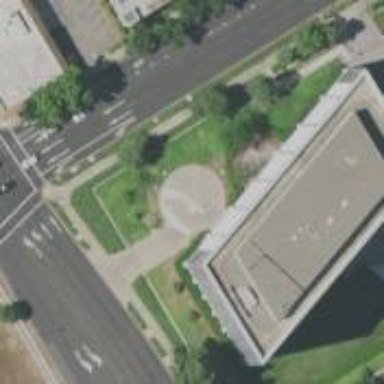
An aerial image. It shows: Bank building.